Field crop: maize
Growth stage: 1
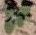
Species: chenopodium